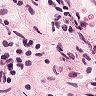
Metastatic tissue present: no